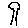
Label: tree